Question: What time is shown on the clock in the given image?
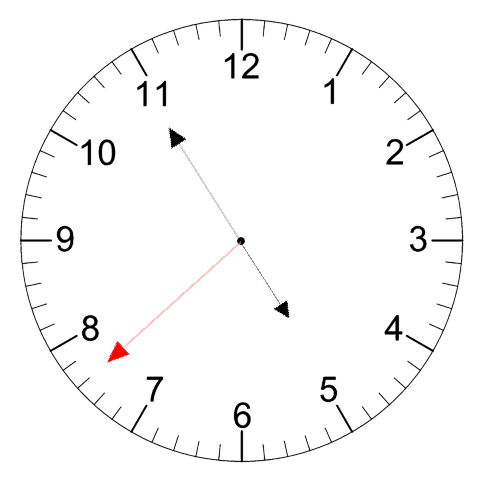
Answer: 04:54:38